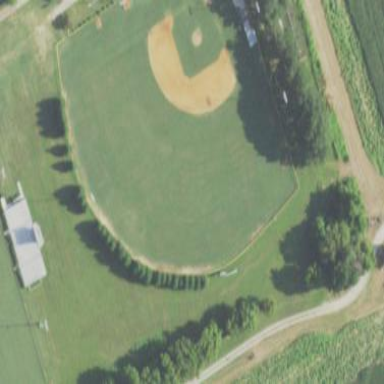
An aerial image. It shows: Baseball pitch for leisure land.